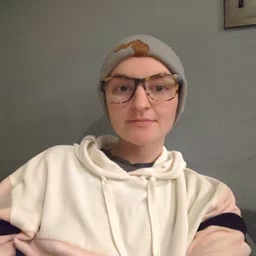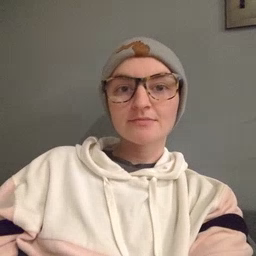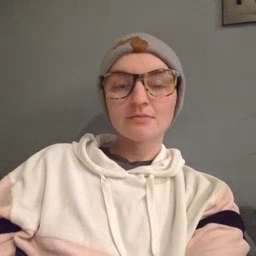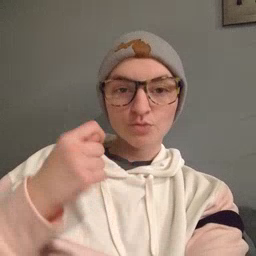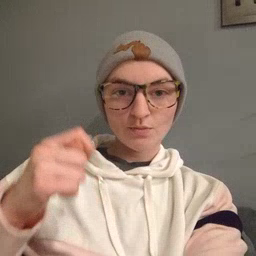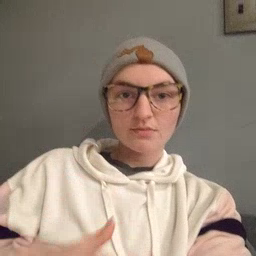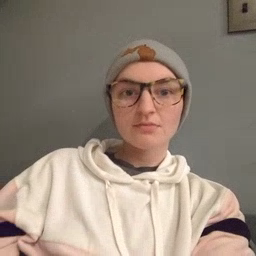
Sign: toy